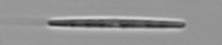
Label: pennate